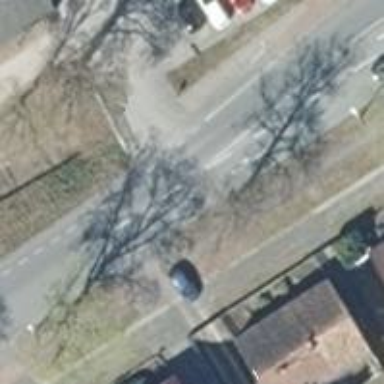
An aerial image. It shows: Asphalt road with primary highway designation. There is cycle lane on the left and cycle track on the right.